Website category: auto
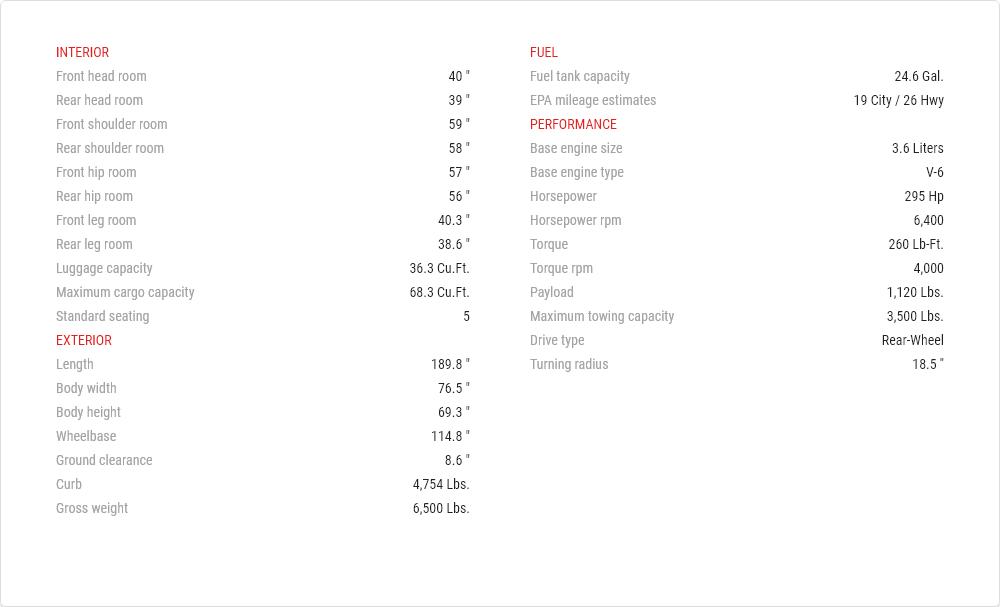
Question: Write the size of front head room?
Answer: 40 "

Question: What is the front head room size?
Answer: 40 "

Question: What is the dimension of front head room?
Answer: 40 "

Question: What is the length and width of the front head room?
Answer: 40 "

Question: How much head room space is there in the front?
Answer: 40 "

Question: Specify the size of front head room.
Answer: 40 "

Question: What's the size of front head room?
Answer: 40 "

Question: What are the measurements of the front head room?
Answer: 40 "

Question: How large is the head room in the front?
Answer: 40 "

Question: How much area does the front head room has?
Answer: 40 "

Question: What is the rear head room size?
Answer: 39 "

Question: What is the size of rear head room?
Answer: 39 "

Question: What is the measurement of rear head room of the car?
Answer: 39 "

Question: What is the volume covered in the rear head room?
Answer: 39 "

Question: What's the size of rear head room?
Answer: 39 "

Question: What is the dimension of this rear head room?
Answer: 39 "

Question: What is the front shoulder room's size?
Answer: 59 "

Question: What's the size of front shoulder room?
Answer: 59 "

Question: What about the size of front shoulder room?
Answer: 59 "

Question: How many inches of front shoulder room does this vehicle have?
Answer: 59 "

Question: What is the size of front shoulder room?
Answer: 59 "

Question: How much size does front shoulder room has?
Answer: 59 "

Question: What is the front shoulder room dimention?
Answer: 59 "

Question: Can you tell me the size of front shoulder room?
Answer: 59 "

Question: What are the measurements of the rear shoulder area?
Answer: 58 "

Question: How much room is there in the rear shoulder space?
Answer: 58 "

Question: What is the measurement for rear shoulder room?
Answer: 58 "

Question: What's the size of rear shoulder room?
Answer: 58 "

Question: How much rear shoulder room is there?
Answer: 58 "

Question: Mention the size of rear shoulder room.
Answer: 58 "

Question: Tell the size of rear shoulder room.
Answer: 58 "

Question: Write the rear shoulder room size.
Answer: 58 "

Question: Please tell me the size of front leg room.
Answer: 40.3 "

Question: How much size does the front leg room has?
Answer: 40.3 "

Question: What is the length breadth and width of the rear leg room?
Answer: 38.6 "

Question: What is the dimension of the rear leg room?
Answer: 38.6 "

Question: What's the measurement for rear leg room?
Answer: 38.6 "

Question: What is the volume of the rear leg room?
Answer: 38.6 "

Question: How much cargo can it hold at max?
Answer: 36.3 cu.ft.

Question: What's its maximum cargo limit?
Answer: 36.3 cu.ft.

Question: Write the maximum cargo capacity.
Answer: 36.3 cu.ft.

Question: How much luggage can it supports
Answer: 36.3 cu.ft.

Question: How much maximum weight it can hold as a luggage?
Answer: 36.3 cu.ft.

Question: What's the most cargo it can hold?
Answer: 36.3 cu.ft.

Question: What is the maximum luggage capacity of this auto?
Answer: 36.3 cu.ft.

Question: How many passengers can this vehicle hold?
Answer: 5

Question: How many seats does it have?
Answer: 5

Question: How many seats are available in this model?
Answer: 5

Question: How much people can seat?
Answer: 5

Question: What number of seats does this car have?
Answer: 5

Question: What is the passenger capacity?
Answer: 5

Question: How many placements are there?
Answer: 5

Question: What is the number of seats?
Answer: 5

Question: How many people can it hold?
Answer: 5

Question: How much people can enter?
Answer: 5

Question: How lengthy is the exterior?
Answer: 189.8 "

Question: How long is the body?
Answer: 189.8 "

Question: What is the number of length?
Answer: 189.8 "

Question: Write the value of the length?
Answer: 189.8 "

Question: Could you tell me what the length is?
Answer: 189.8 "

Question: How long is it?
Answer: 189.8 "

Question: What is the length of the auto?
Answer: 189.8 "

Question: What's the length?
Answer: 189.8 "

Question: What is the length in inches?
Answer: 189.8 "